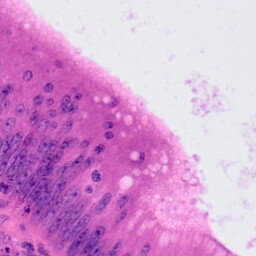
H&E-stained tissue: Colon